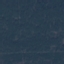
Land use / land cover: Forest